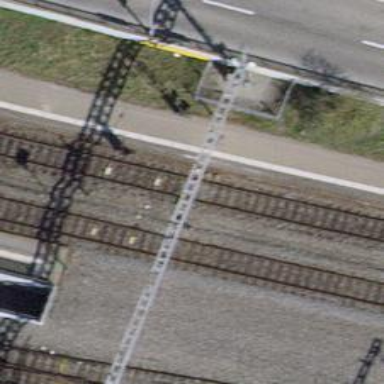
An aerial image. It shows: Gantry structure.